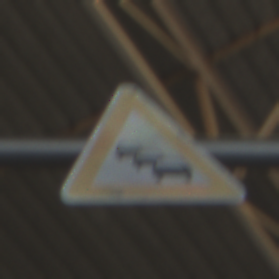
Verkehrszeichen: Stau
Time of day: Midday
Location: Indoor (Urban)
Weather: NotSpecified
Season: NotSpecified
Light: Natural